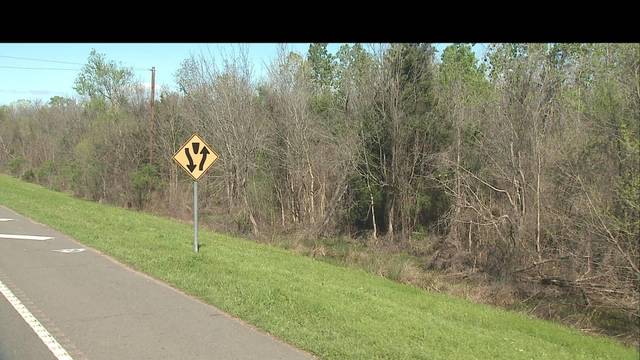
Region: United States
Coordinates: 32.518, -93.803